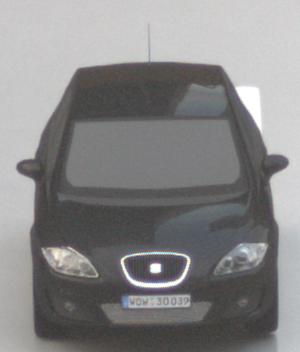
Make: SEAT
Model: Leon 1.4
Detailed model: Leon (1P)
Model produced from: 2009/04
Model produced until: 2010/08
Doors: 5
Color: black
Road condition: wet road
Daytime: morning or afternoon
Contrast: low contrast